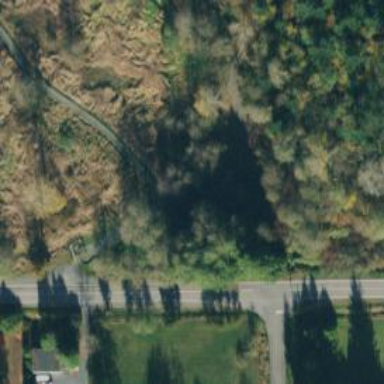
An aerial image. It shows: Bridleway.